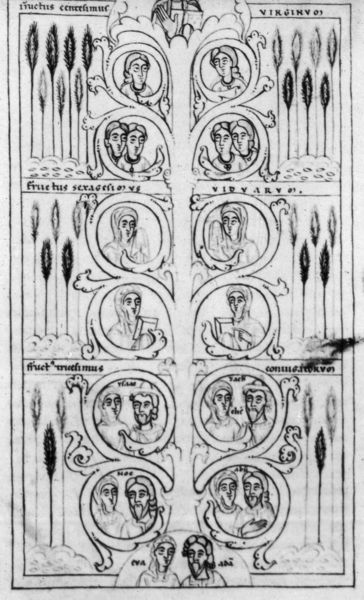
Titel: Speculum virginum
Institution: Köln, Historisches Archiv
Schlagwörter: baum, blätter, mann, frauen, zeichnung, gesichter, rahmen, stamm, paar, schrift, graphik, rand, buch, ähren, legende, stammbaum, druck#